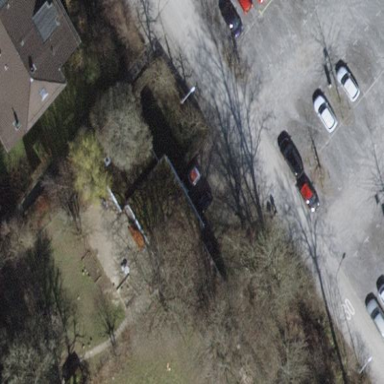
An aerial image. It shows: Kindergarten building.